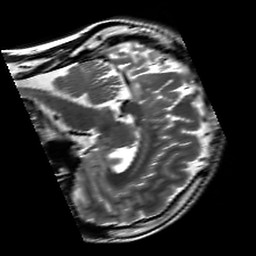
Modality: T2w
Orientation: sagittal
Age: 27
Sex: female
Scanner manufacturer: siemens
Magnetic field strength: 3 T
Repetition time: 7 s
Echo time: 0.09 s